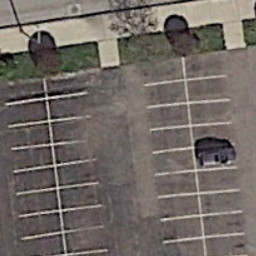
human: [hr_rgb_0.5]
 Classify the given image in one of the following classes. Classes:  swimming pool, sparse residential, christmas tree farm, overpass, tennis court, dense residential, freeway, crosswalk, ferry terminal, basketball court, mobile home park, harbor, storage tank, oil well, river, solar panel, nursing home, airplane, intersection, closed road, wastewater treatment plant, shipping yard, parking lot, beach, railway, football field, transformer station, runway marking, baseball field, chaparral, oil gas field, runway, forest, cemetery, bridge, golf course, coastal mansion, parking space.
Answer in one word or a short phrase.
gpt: parking space